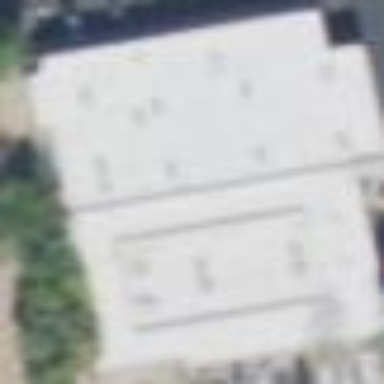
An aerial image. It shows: Commercial building.